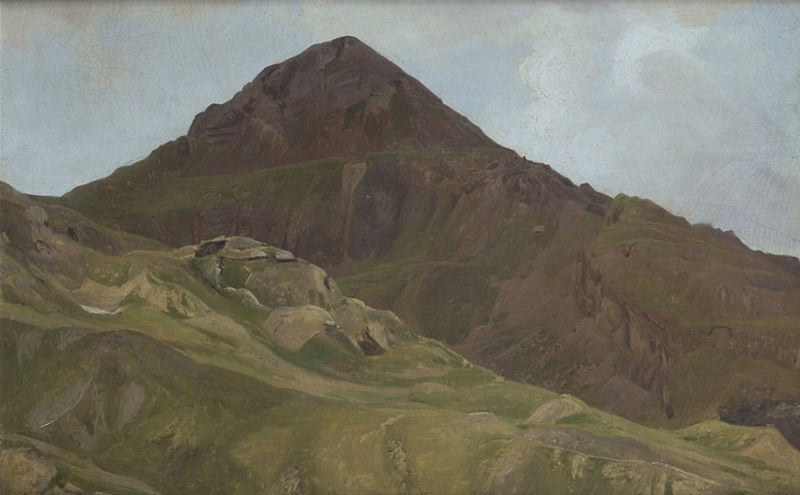
Titel: Kahle Hochgebirgslandschaft
Künstler: Johann Wilhelm Schirmer
Standort: Karlsruhe
Institution: Staatliche Kunsthalle Karlsruhe
Schlagwörter: berg, blau, felsen, gemälde, gestein, himmel, mann, nackt, vogel, wolken, grün, landschaft, ausschnitt, braun, grau, hell, licht, weiss, gras, rot, schnee, weg, wiese, wolke, malerei, band, mensch, spitze, stein, steine, erde, hügel, natur, weide, wege, wiesen, rosa, sanft, italien, süden, moderne, abhang, berge, fels, gebirge, gipfel, hang, öde, bergkette, violett, kahl, landschaftsmalerei, alm, berglandschaft, hochgebirge, massiv, schlucht, steil, rauh, ölgemälde, wild, seitenansicht, grun, panorama, flechten, höhe, kreuz, vulkan, wandern, alpen, bergspitze, moos, abhänge, felsig, schweiz, hodler, pinsel, romantisch, karg, steigung, kühl, hänge, gebirgskette, gewölk, aufstieg, grat, weitsicht, baumgrenze, matten, matterhorn, bergpanorama, schneereste, firn, g, 1900, 1880, blauh, landschcaft, imppressionismus, waldlos, entwaldet, schneefleck, runse, efels, er vbraun